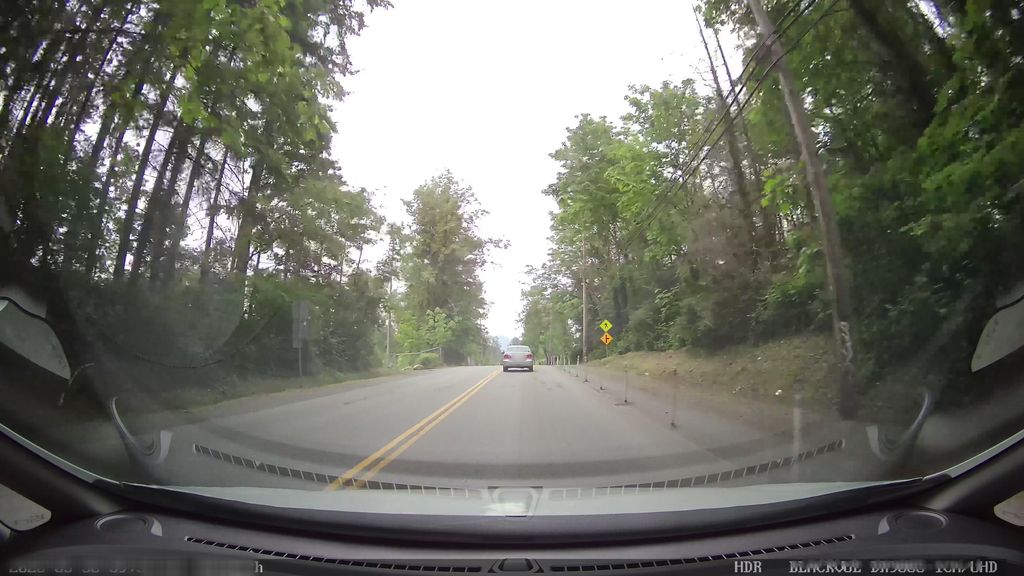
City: vancouver